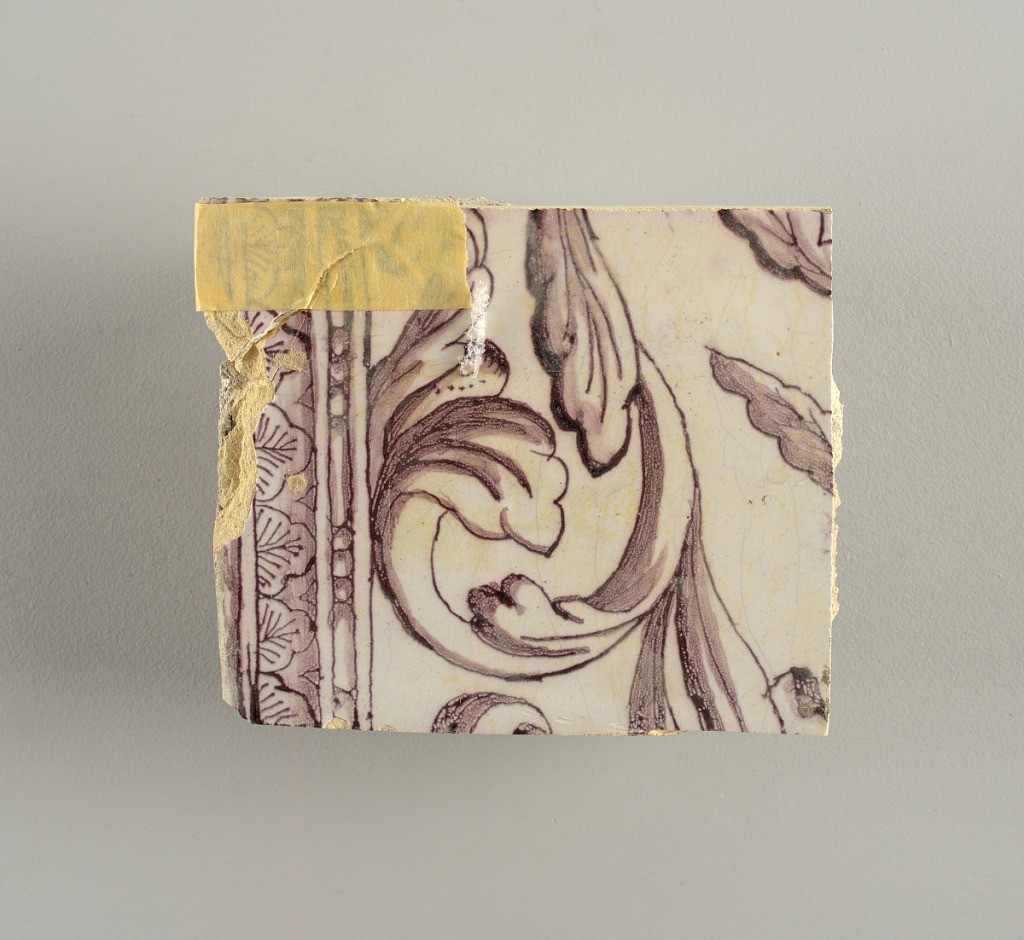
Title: Tile wall facing
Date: ca. 1725
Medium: Tin-glazed earthenware, underglaze
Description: Horizontal rectangle.  Thirty tiles wide and twenty-three tiles high with opening for fireplace eleven tiles wide and ten high.  Foliage arabesques disposed about three vertical axes from which are emphazised by urns at center and right, and at left by the figure of a standing woman carrying an infant on her arm and accompanied by two children.